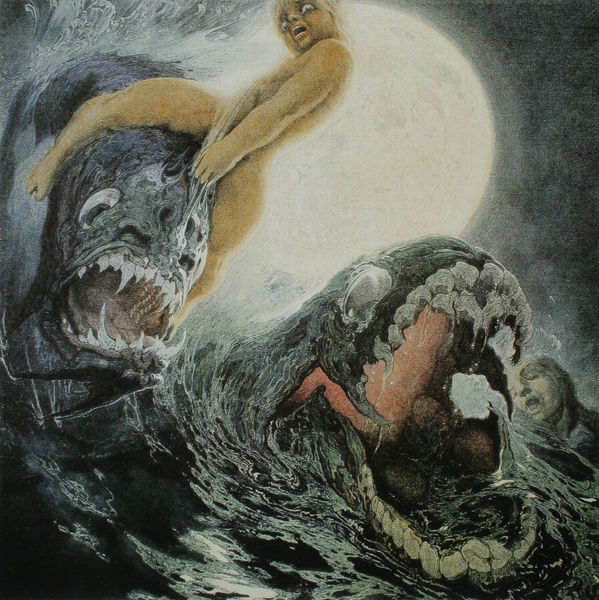
Titel: Die Nacht, "Atlantikgedicht"
Künstler: Néstor
Standort: Las Palmas de Gran Canaria
Institution: Museo Néstor
Schlagwörter: akt, blau, dunkel, kampf, kopf, körper, mann, meer, nackt, wasser, gelb, menschen, see, bewegung, braun, finger, frau, grau, hell, köpfe, licht, nacht, schwarz, weiss, ölbild, blick, rot, beige, symbolismus, arme, augen, blicke, entsetzen, gesicht, mensch, tod, rosa, beine, reiten, ritt, gischt, welle, wellen, düster, untergehen, füsse, schaum, angst, brandung, gewalt, schiffbruch, sturm, untergang, wogen, festhalten, goya, oberkörper, griff, leiber, mond, helligkeit, schwimmen, mondschein, gefahr, furcht, schrecken, dämon, kämpfen, fisch, gebiss, zähne, grimasse, kiefer, strudel, albtraum, alptraum, maul, opfer, kreisen, ungeheuer, aufbäumen, fratze, monster, nightmare, zahn, elemente, glotzen, meeresungeheuer, seeungeheuer, eckzähne, schlund, ertrinken, verschlingen, backenzähne, meerungeheuer, schuamkronen, taumel, terrot